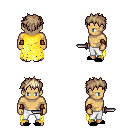
a pixel art fantasy rpg character, male body template, human, tanned skin, yellow tattered cape, white pants, white blonde bedhead hairstyle, cloth bracers, black slippers, dagger, four views (front, back, left, right), 2x2 character sprite sheet, small pixel art, hard edges, no anti-aliasing